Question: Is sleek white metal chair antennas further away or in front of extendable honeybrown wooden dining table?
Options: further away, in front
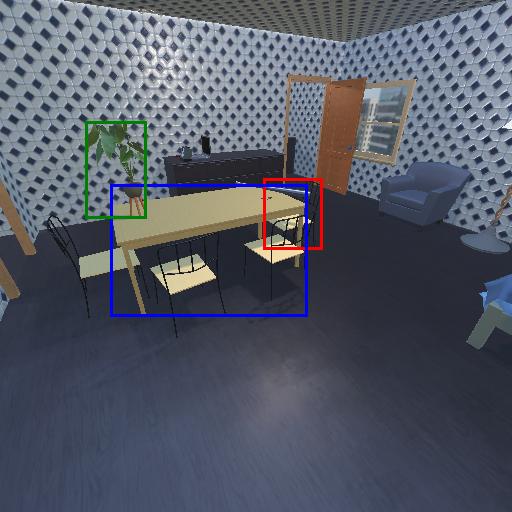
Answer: further away